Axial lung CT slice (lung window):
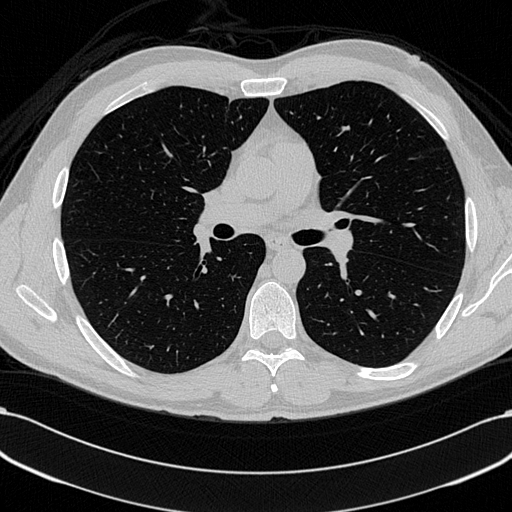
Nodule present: no